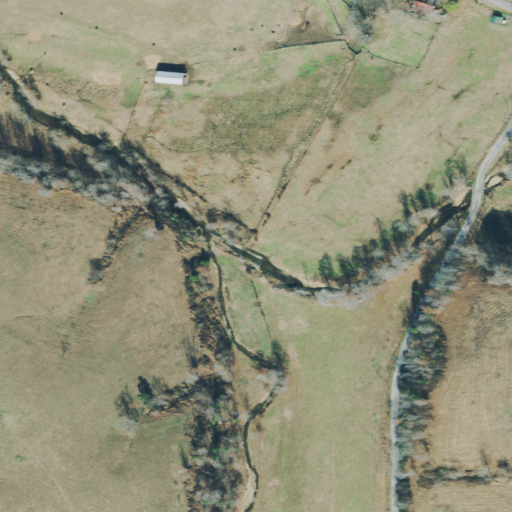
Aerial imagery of valley in Tennessee named Rye Hollow containing pasture, shrub, grassland, open development, medium intensity development, deciduous forest, mixed forest, and low intensity development